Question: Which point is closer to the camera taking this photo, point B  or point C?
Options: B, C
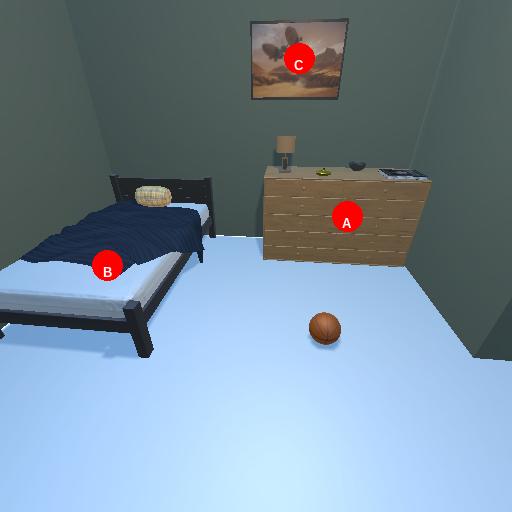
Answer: B